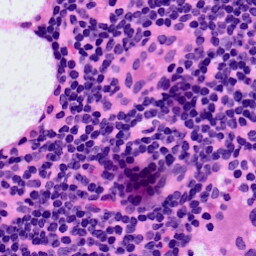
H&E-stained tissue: LymphNode